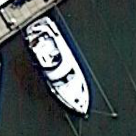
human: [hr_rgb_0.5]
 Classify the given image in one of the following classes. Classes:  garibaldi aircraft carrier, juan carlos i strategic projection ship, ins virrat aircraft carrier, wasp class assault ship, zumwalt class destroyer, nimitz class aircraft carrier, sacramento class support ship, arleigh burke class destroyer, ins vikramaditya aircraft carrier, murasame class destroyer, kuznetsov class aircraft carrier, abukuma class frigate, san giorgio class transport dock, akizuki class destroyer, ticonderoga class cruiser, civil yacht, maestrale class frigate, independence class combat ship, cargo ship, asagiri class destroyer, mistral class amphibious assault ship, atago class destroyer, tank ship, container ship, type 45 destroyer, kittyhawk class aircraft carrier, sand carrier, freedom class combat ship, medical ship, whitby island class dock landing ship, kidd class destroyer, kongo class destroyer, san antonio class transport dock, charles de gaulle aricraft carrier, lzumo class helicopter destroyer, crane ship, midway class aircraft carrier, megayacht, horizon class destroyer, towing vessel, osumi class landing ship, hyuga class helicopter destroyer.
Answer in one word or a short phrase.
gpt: Civil yacht